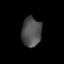
Tissue: prostate
Cell type: T cells
Senescence score: 0.3373
Nuclear area (px): 568
Mean DAPI intensity: 79.379